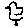
Label: bird